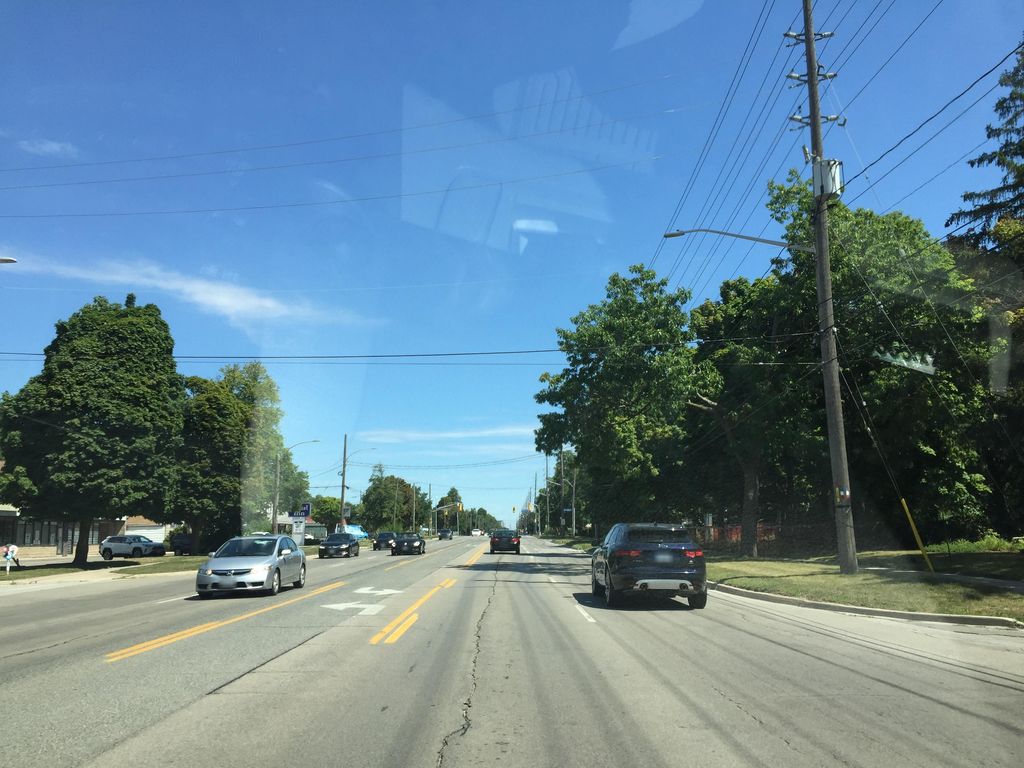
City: hamilton